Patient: sex M, age 37
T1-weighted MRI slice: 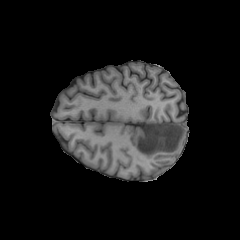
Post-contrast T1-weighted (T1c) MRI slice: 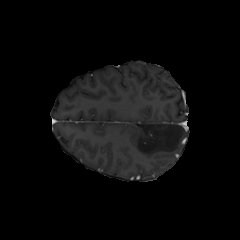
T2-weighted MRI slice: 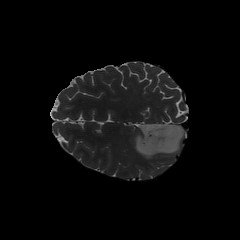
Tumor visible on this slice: yes
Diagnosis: Astrocytoma, IDH-mutant
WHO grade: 2